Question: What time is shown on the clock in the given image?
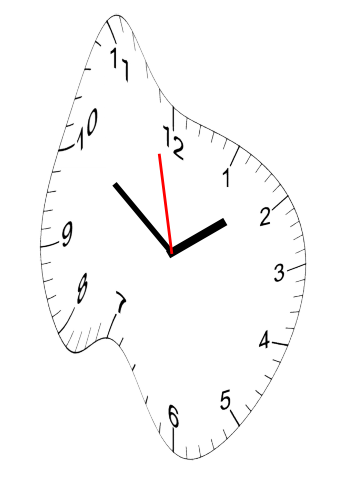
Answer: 01:50:58